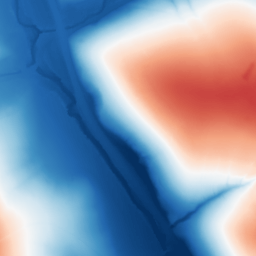
Category: trend_removal
Decomposition family: polynomial
Decomposition parameters: degree: 1
Upsampling method: sinc_blackman
Upsampling parameters: scale: 2
kernel_size: 8
Upsampling scale: 2